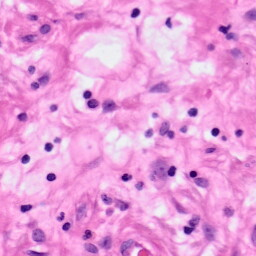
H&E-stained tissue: Pancreatic